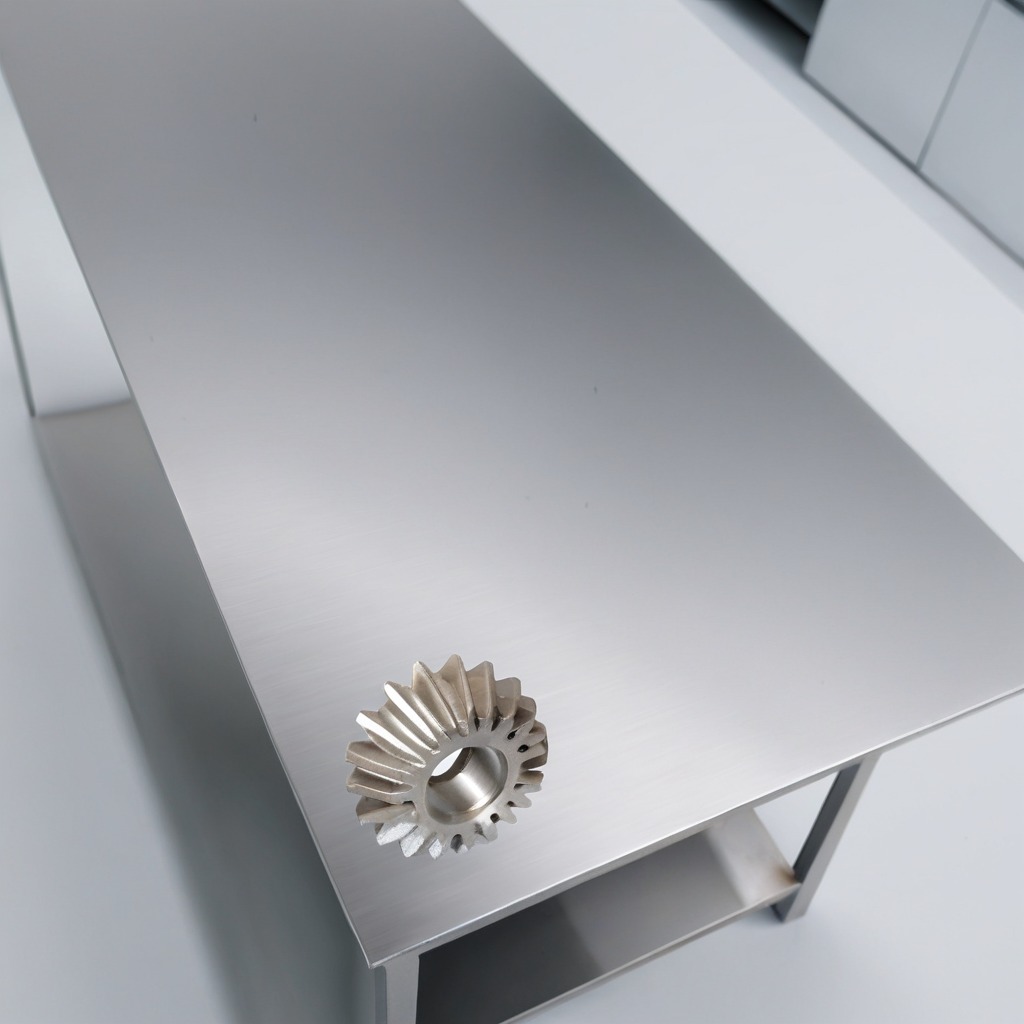
A gear with teeth is lying on a stainless steel table in a high-end prototyping lab.